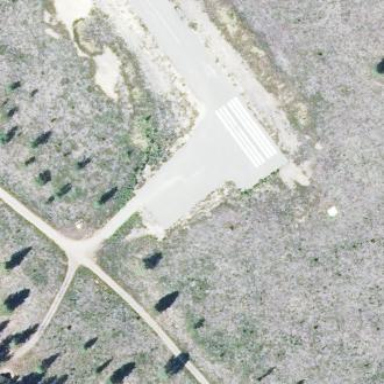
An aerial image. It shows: Apron at the airport with asphalt surface.